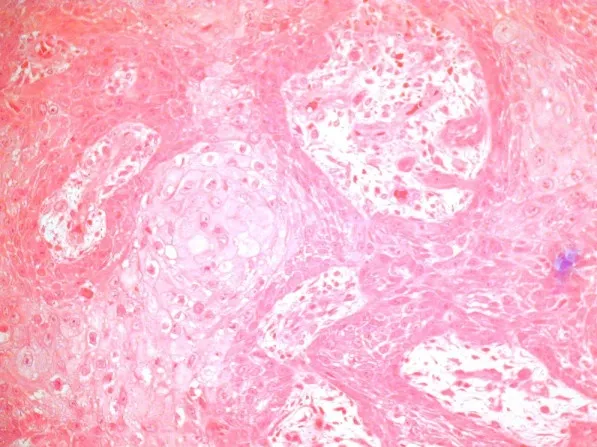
Biopsy finding: Well-differentiated squamous cell carcinoma.
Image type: pathology (h&e)